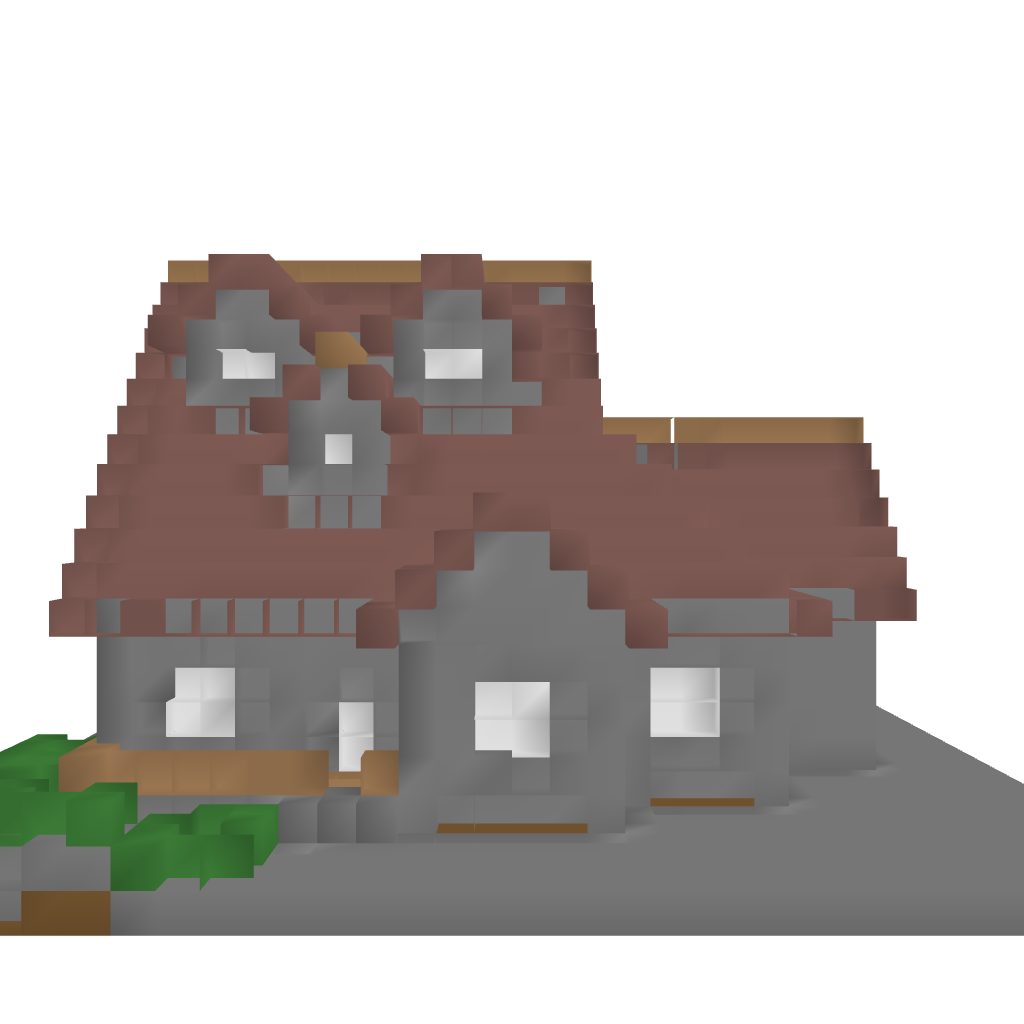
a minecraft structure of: Country House Plan 01 high quality